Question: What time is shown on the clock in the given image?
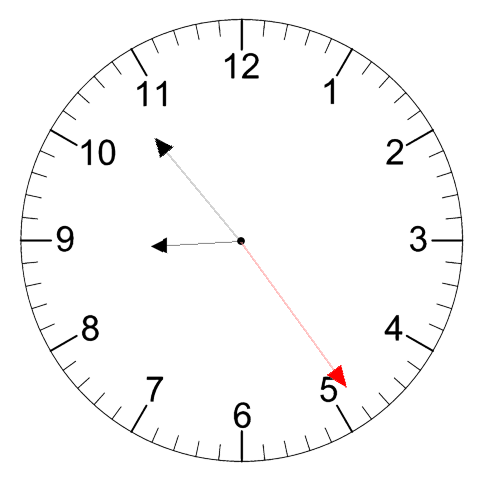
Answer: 08:53:24